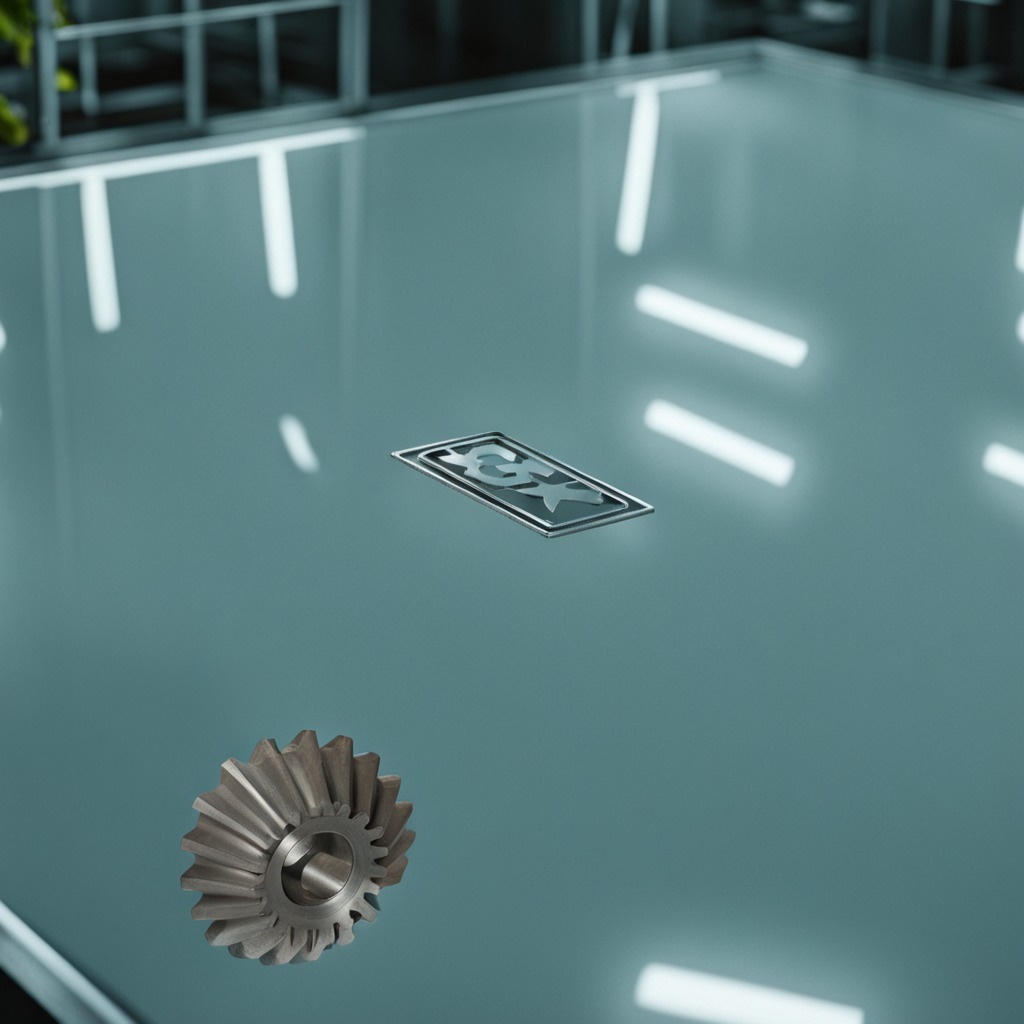
A steel gear with teeth is lying on the high-gloss table in a ship maintenance bay industrial lighting.